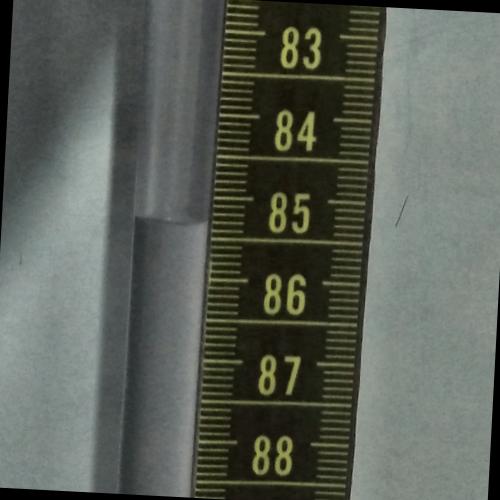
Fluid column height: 85.3 cm